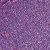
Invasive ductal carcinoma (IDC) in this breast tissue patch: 1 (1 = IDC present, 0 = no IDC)